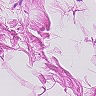
Metastatic tissue present: no